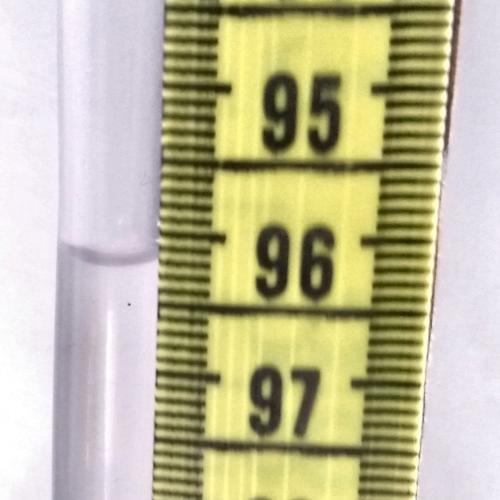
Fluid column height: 96.2 cm